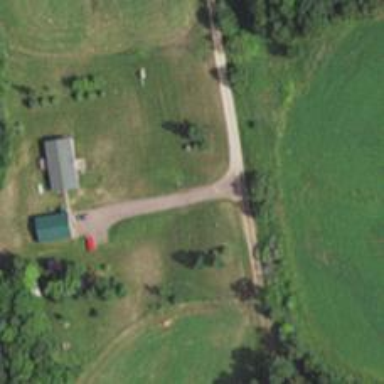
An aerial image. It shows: Driveway.